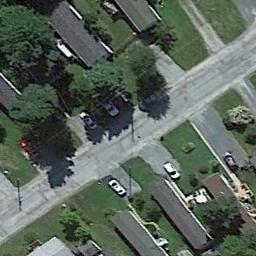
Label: mobile_home_park